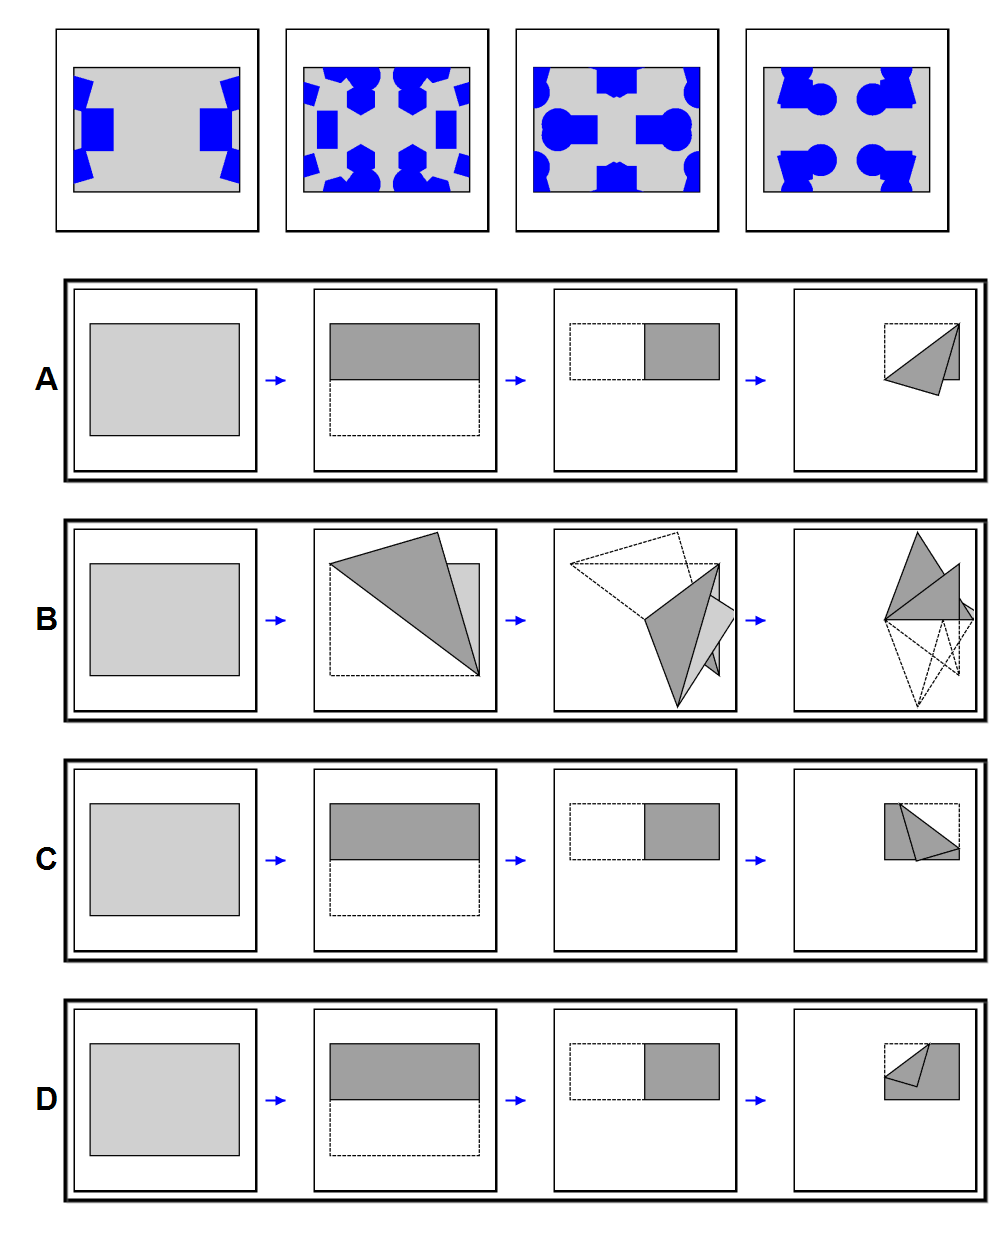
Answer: C